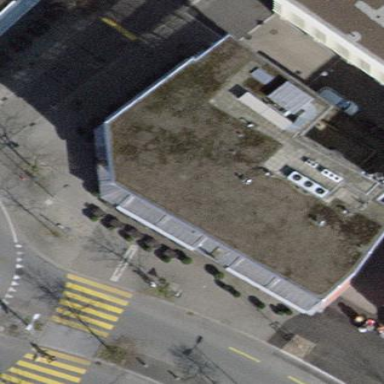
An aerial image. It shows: Building with flat gray roof and red walls.